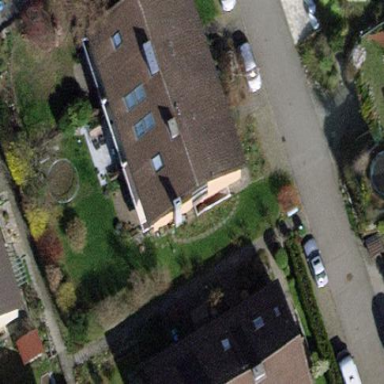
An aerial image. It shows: Terrace building.